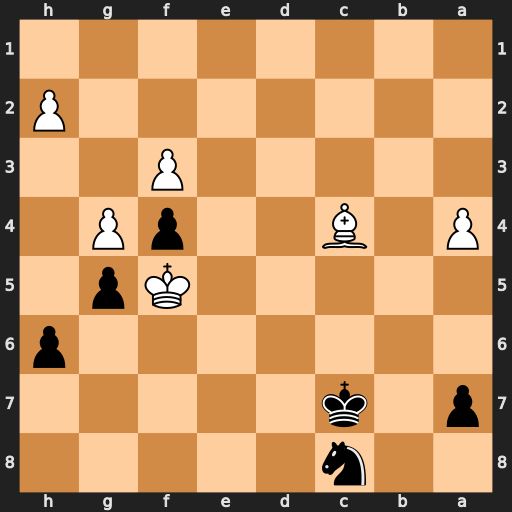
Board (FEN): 2n5/p1k5/7p/5Kp1/P1B2pP1/5P2/7P/8
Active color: b
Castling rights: -
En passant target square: -
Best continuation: Nd6+ Kg6 Nxc4 Kxh6 Kd6 Kxg5 Ke5